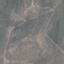
Land use / land cover: HerbaceousVegetation